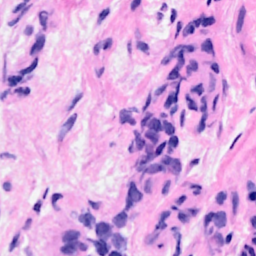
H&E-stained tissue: Breast